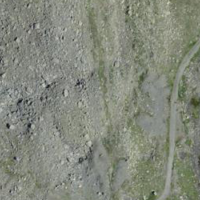
EUNIS habitat code: 31
Species observed at this site:
Jacobaea incana
Doronicum grandiflorum
Salix herbacea